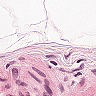
Metastatic tissue present: no